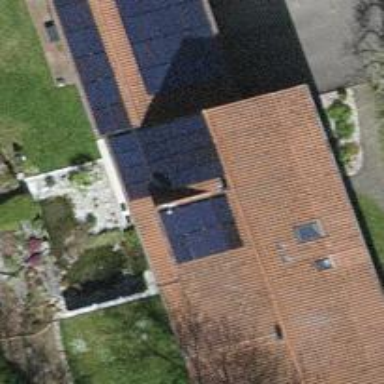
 consisting of solar photovoltaic panels."